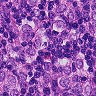
Metastatic tissue present: yes